Question: This is the Picture of Border Layout

I want to add Three buttons at Page_End. is it possible ? and how ?
Note:I cant change layout. else i have to change so much code.
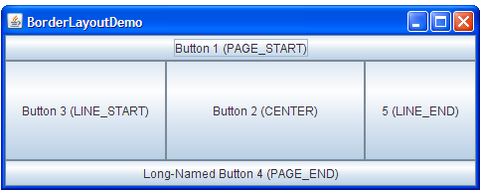
Answer: - - -
** Sample code as requested **
'''
JPanel panel = new JPanel();
JButton button1 = new JButton("Bottom Left");
JButton button2 = new JButton("Bottom Right");
panel.setLayout(new BorderLayout());
panel.add(button1, BorderLayout.LINE_START);
panel.add(button2, BorderLayout.LINE_END);
pane.add(panel, BorderLayout.LINE_END);
'''